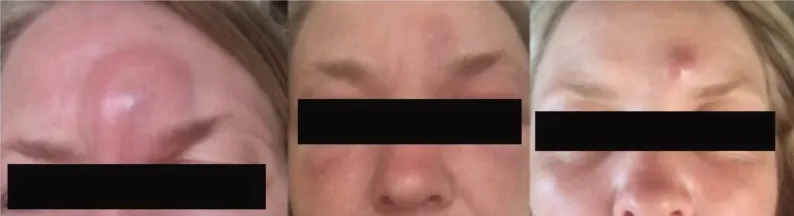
Progression after initiation of oral penicillin. Initially the forehead swelled, accompanied by generalized oedema of the face and the appearance of a red protrusion in the same area.
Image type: endoscopy (airway_endoscopy)